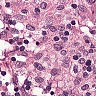
Metastatic tissue present: no